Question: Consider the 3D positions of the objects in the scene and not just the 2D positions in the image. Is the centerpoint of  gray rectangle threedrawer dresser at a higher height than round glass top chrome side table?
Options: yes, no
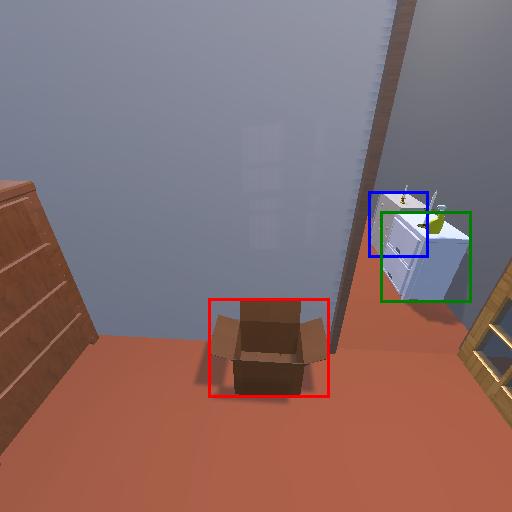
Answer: yes